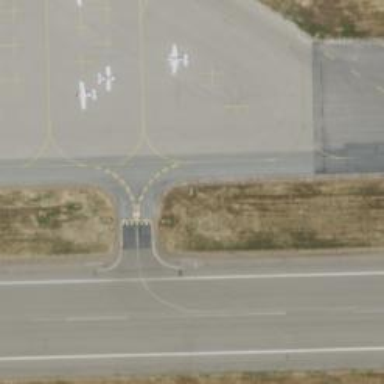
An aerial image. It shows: Asphalt taxiway in the airport.